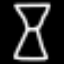
Label: hourglass